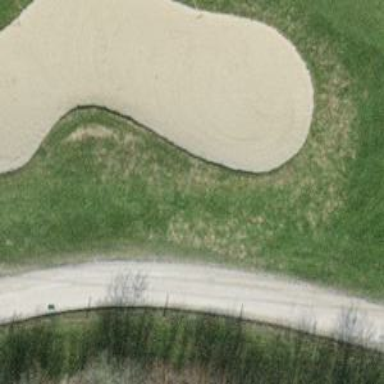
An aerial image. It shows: Sand bunker on golf course.